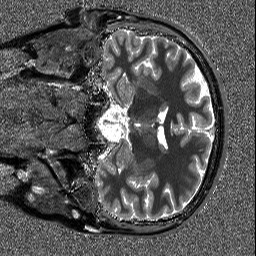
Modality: T1map
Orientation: coronal
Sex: male